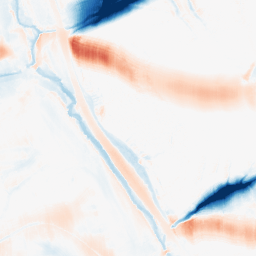
Category: morphological
Decomposition family: morphological_ellipse
Decomposition parameters: operation: average
width: 50
height: 20
Upsampling method: bspline
Upsampling parameters: scale: 8
Upsampling scale: 8